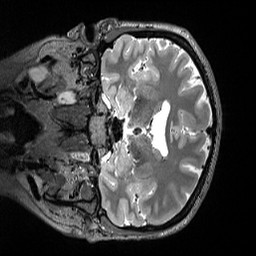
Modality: T2w
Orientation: coronal
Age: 37
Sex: female
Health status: healthy
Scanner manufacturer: siemens
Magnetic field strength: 3 T
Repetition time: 3.2 s
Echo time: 0.563 s